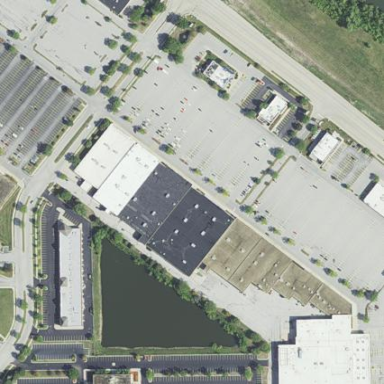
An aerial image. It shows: Retail area.